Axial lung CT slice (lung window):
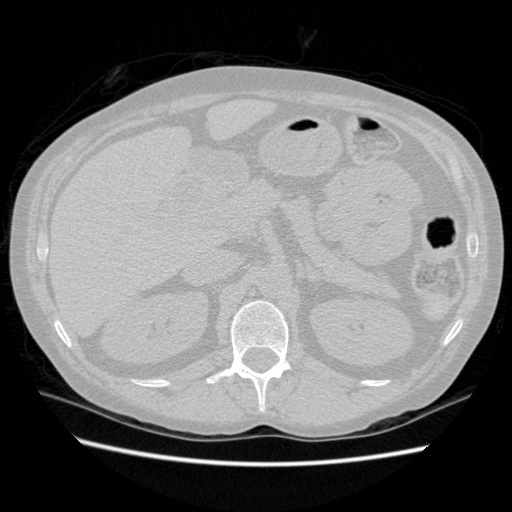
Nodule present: no